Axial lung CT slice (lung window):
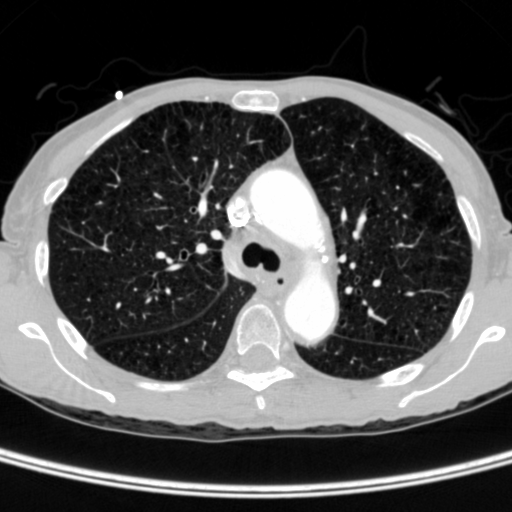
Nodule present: no